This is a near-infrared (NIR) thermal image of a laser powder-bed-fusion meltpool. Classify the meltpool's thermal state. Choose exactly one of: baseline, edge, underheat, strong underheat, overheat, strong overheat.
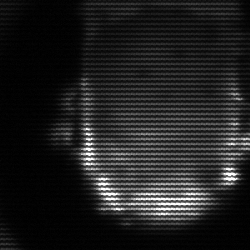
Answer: baseline